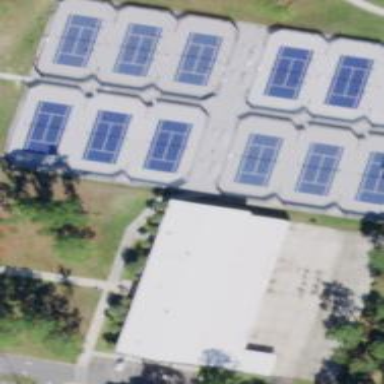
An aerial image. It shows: Sports centre featuring tennis facilities.